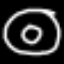
Label: donut